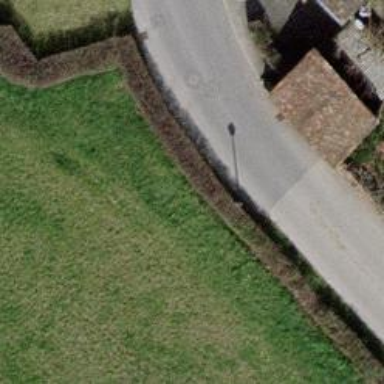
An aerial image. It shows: Hedge acting as barrier.